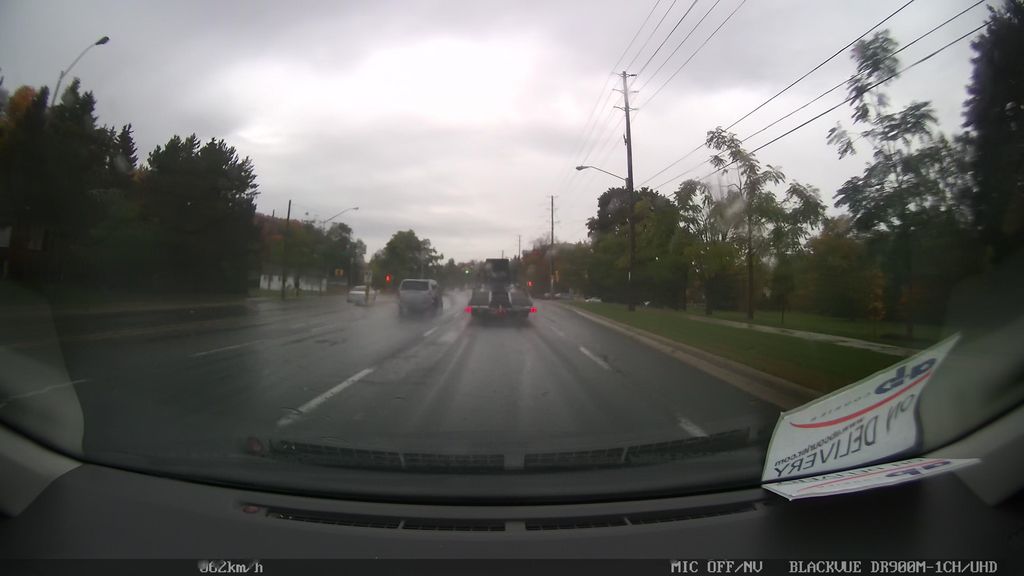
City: toronto